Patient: sex F, age 77
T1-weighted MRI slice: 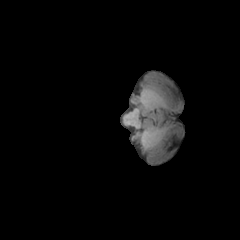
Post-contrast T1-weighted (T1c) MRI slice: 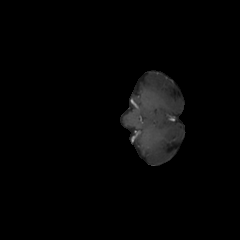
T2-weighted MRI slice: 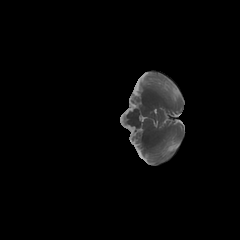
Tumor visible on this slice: no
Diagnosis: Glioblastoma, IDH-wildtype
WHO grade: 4